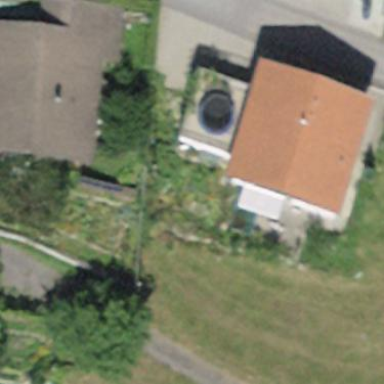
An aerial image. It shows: Gabled roofed house.